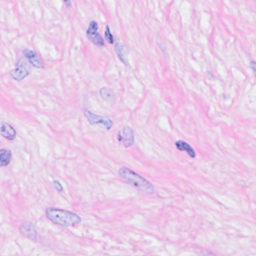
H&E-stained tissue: Breast